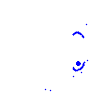
Particle: electron